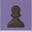
Piece: bP